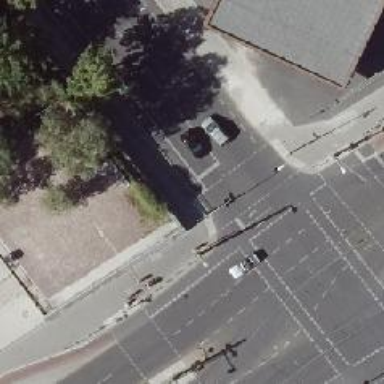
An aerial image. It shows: Crossing with traffic signals.